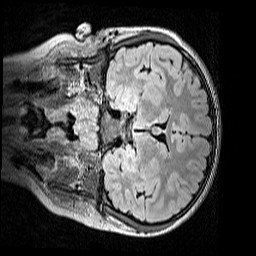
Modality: FLAIR
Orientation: coronal
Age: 9
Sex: female
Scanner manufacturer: siemens
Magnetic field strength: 3 T
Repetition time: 5 s
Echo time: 0.388 s